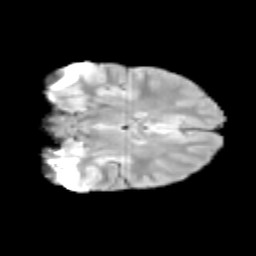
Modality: T2w
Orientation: coronal
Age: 12
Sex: male
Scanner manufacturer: siemens
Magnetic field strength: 3 T
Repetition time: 3.8 s
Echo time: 0.07 s